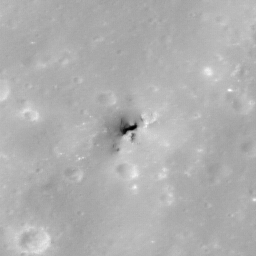
Pit: Copernicus 11
Host crater: Copernicus
Host type: impact_melt
Lunar coordinates: latitude 9.973, longitude 340.728